Field crop: tomato
Growth stage: 1
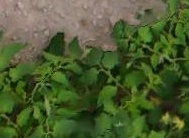
Species: tomato